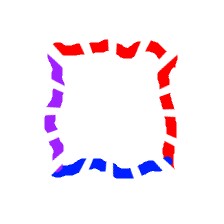
Shape: square